Field crop: tomato
Growth stage: 1
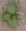
Species: solanum